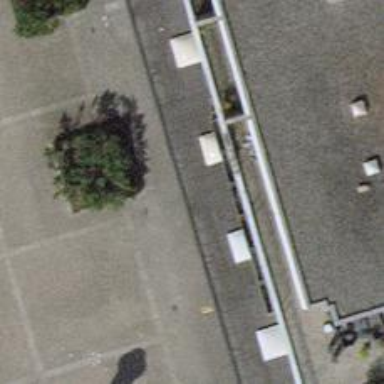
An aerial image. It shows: Cycleway made of paving stones passing through building tunnel.